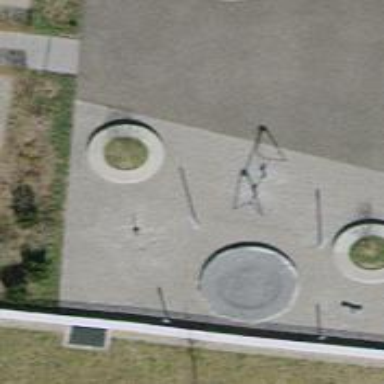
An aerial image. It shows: Playground with swings.